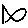
Label: fish